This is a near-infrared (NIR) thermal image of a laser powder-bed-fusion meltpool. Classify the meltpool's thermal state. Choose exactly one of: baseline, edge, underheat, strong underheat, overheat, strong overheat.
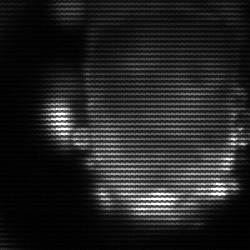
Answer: baseline